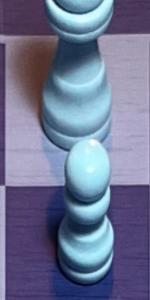
Label: Pawn_White